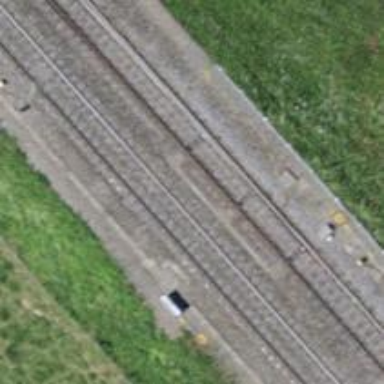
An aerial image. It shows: Single-track electrified railway with contact line.